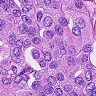
Metastatic tissue present: yes